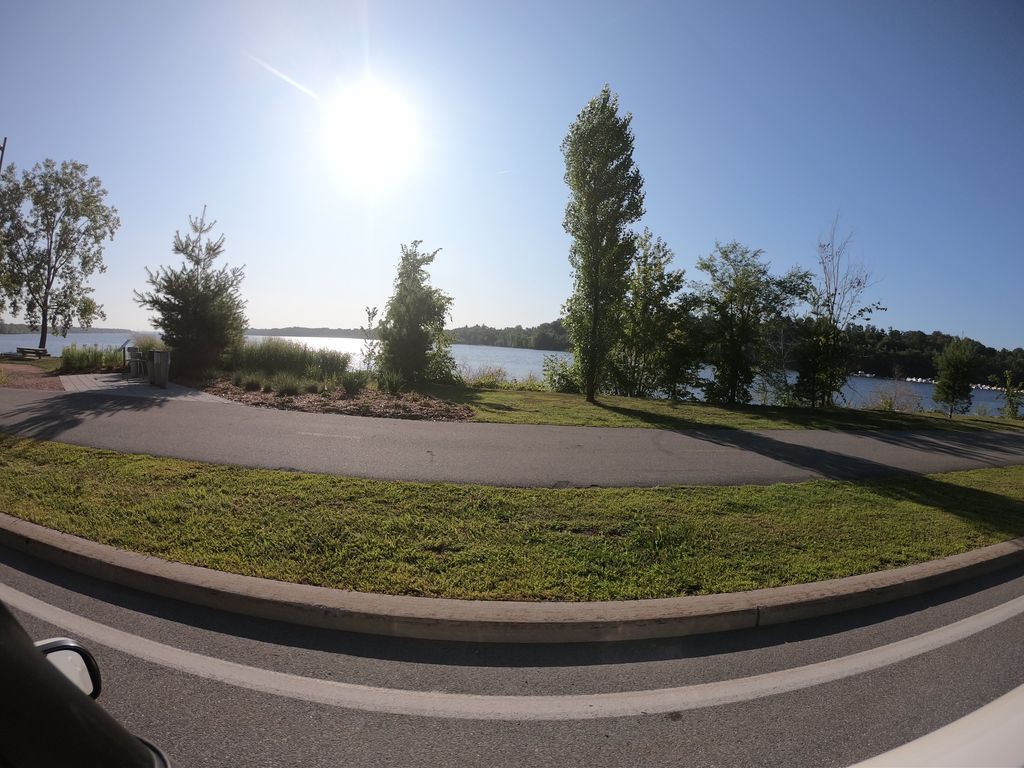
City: ottawa-gatineau